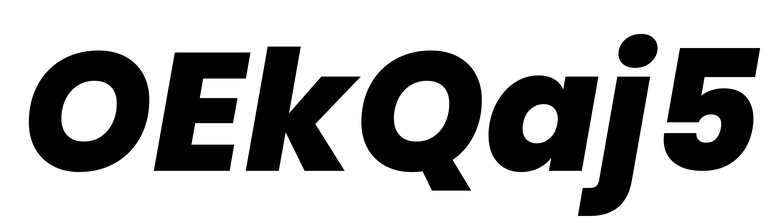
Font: Poppins-ExtraBoldItalic